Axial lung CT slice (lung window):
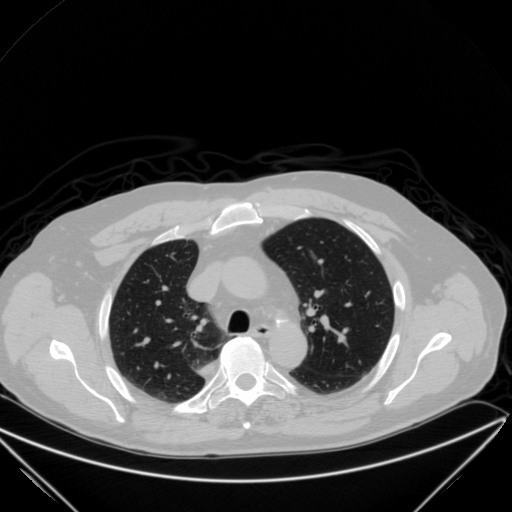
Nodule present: no